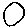
Label: circle